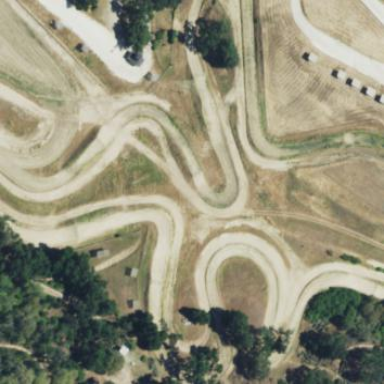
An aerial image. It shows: Dirt pitch designated for motor sports.